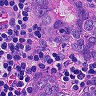
Metastatic tissue present: yes